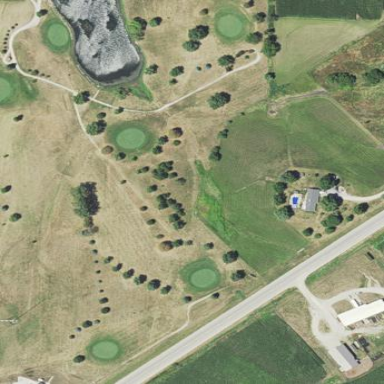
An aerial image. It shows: Golf course surrounded by greenery.